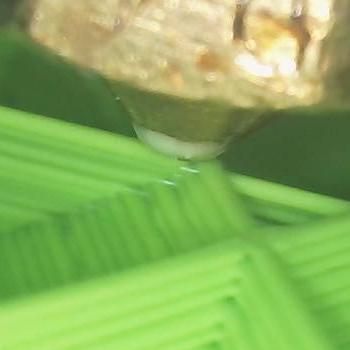
Flow rate: 94%